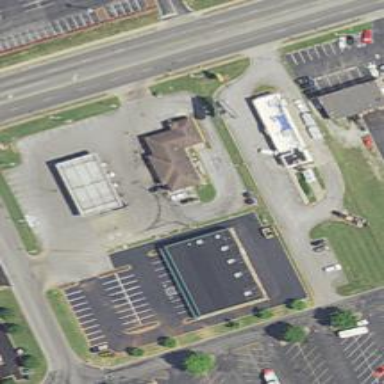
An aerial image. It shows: Convenience shop.